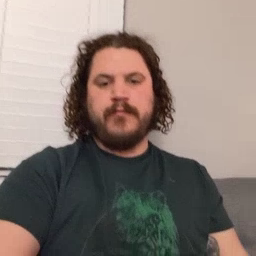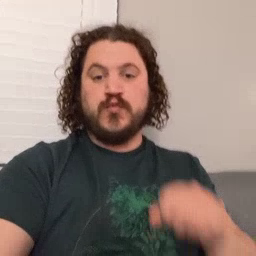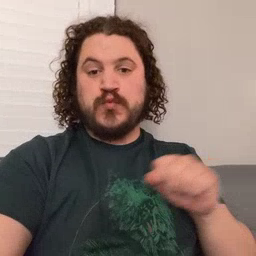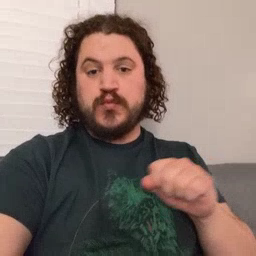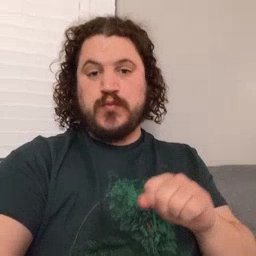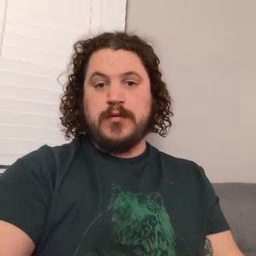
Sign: shoe